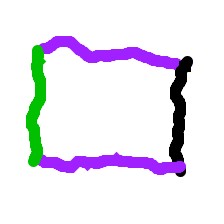
Shape: rectangle